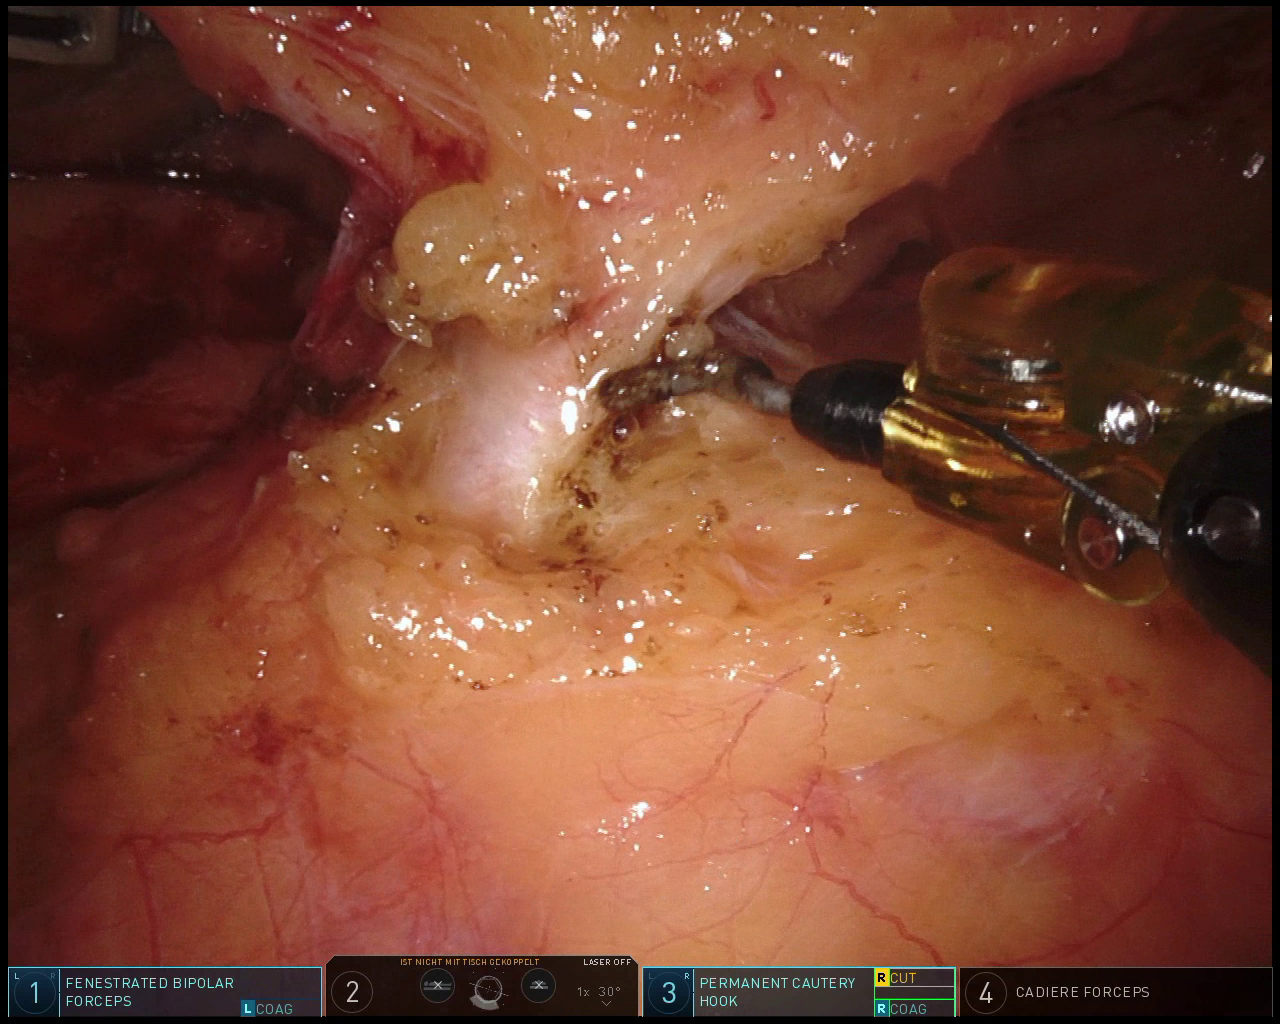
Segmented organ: inferior_mesenteric_artery
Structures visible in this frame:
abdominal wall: no
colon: no
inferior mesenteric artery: yes
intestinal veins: no
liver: no
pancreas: no
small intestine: no
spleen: no
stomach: no
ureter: no
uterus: no
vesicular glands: no